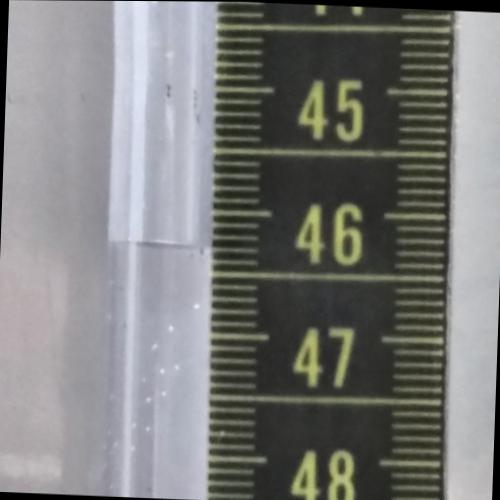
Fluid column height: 46.3 cm